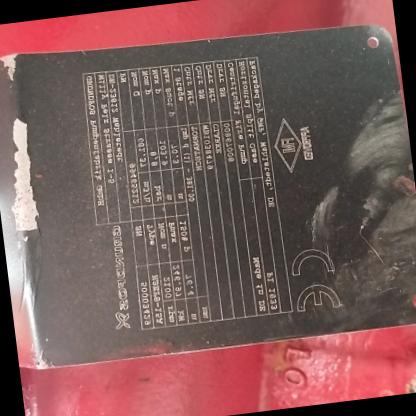
Klasa: tabliczka-znamionowa